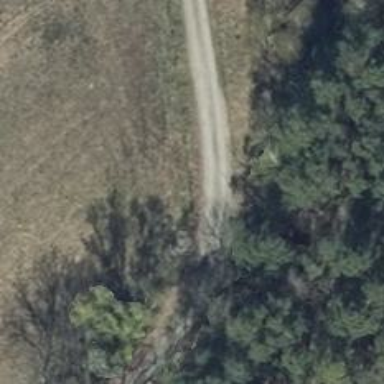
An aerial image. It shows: Track road with grade3 tracktype.